Question: I have an exception handler defined as following in a Spring controller:
'''
@ExceptionHandler(Customized4ExceptionHandler.class)
public void handleCustomized4Exception(
Customized4ExceptionHandler ex,
HttpServletRequest request,
HttpServletResponse response) throws IOException {
response.sendError(HttpStatus.EXPECTATION_FAILED.value(),
"zzzzzzz");
}
'''
When the error is triggered, I get the following on the user side:

The error code is correct, but the "zzzzzzz" descriptive message is not displayed. How can I display it on the user side?
My Javascript is:
'''
$.ajax({
type: 'GET',
url: prefix + "/throwCustomized4ExceptionHandler",
dataType: 'json',
async: true,
success: function(result) {
alert('Unexpected success !!!');
},
error: function(jqXHR, textStatus, errorThrown) {
alert(jqXHR.status + " "
+ textStatus + " "
+ errorThrown + " !");
}
});
'''
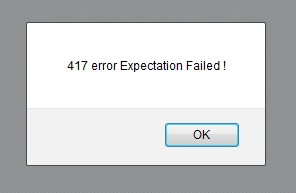
Answer: I solved the problem as following:
'''
@ExceptionHandler(Customized4ExceptionHandler.class)
@ResponseStatus(value=HttpStatus.BAD_REQUEST)
@ResponseBody
public String handleCustomized4Exception(
Customized4ExceptionHandler ex) {
// return "zzzzzzz"
return ex.getSpecialMsg();
}
'''
and
'''
$.ajax({
type: 'GET',
url: prefix + "/throwCustomized4ExceptionHandler",
async: true,
success: function(result) {
alert('Unexpected success !!!');
},
error: function(jqXHR, textStatus, errorThrown) {
alert(jqXHR.status + " " + jqXHR.responseText);
}
});
'''